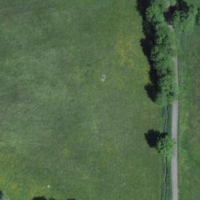
EUNIS habitat code: 24
Species observed at this site:
Primula veris